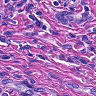
Metastatic tissue present: yes